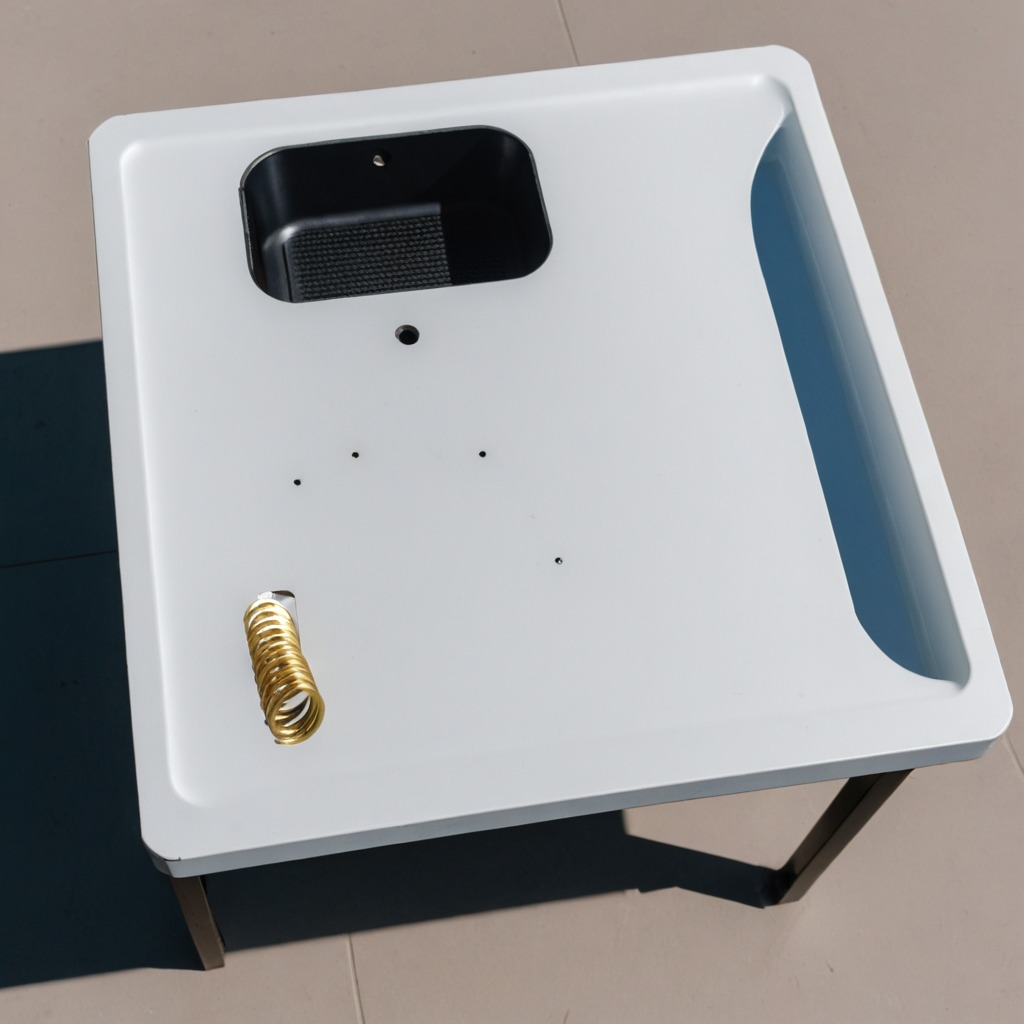
A coiled metal spring is lying on the table.